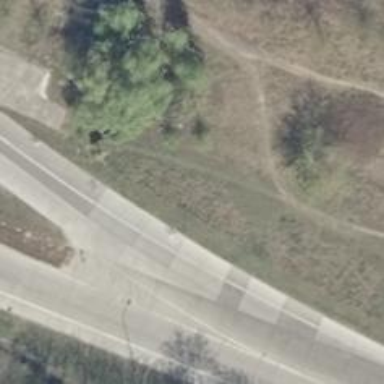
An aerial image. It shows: Secondary road with concrete surface.